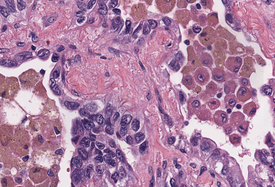
Tumor epithelial tissue: yes
Tumor-associated stroma tissue: yes
Normal tissue: no